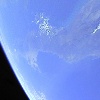
Label: water